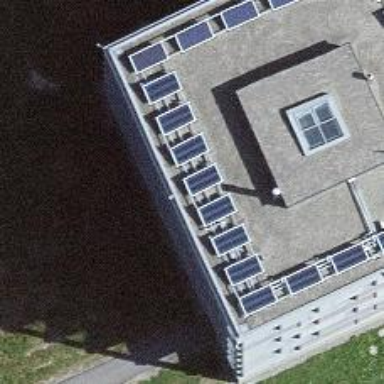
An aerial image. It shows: Solar power generator.